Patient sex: M
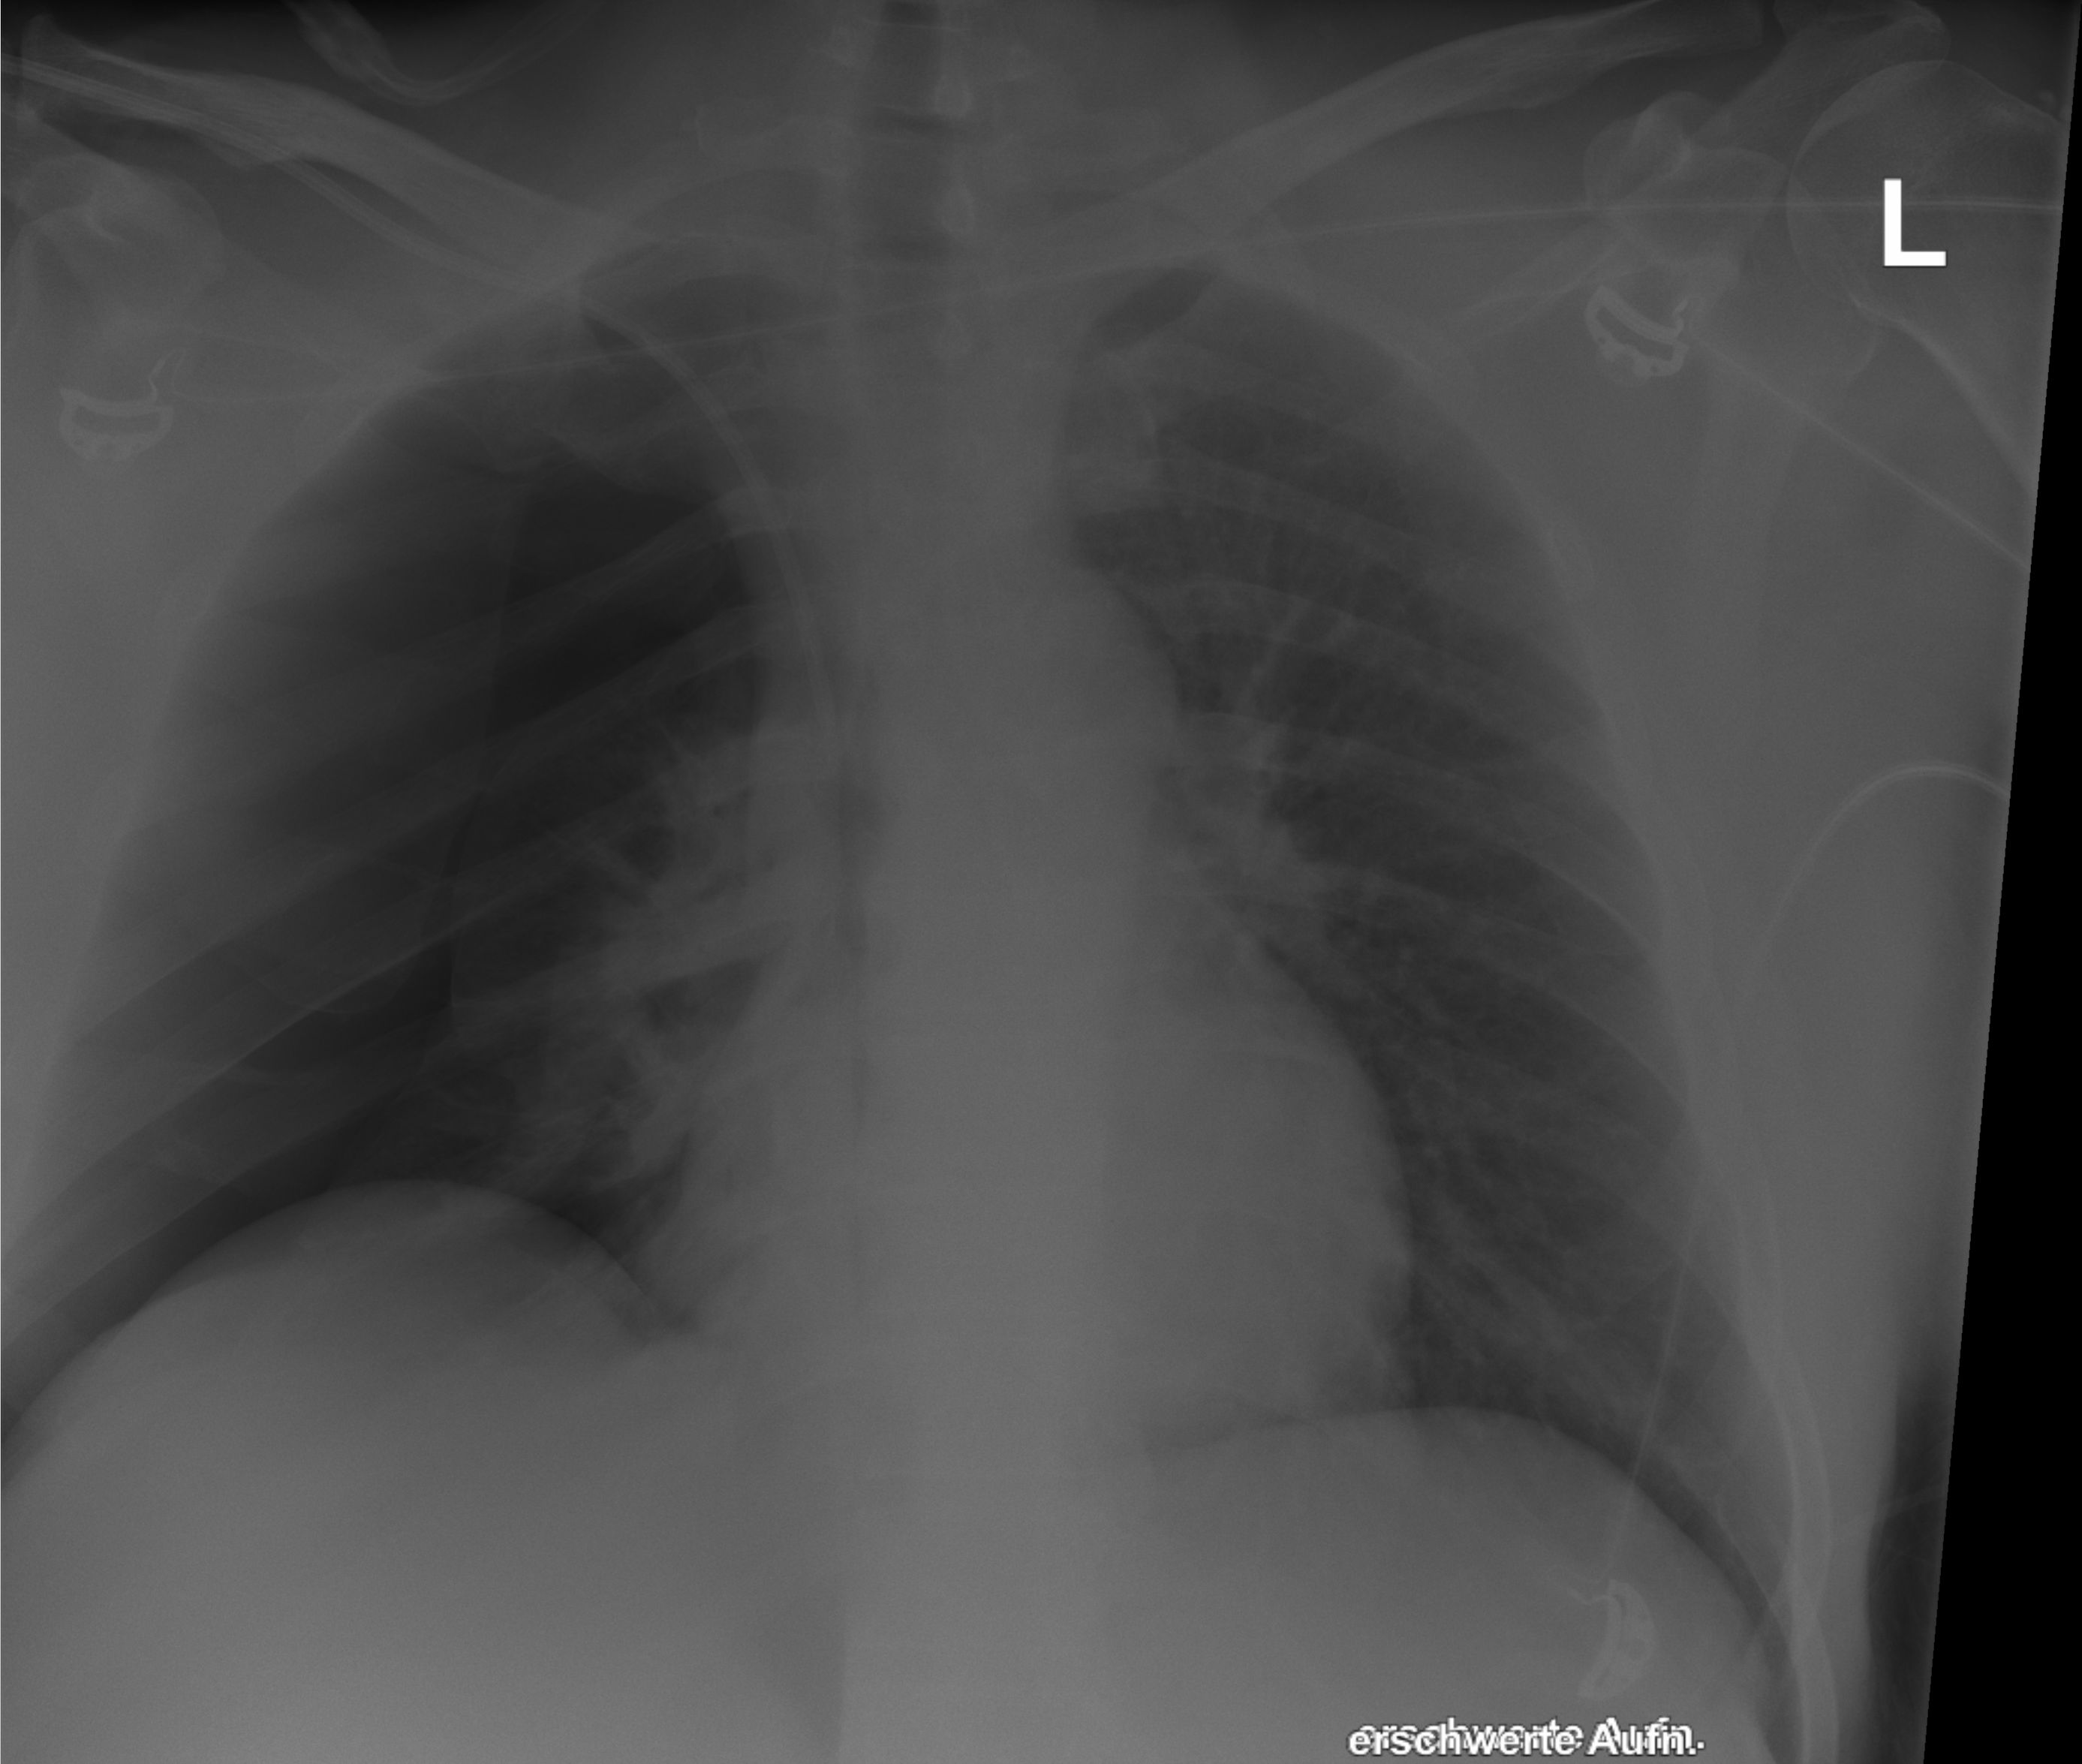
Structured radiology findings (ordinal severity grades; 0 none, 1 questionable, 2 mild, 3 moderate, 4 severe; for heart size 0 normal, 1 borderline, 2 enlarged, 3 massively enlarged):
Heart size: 0
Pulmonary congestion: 0
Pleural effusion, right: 0
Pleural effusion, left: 0
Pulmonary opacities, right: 0
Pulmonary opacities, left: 0
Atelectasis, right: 2
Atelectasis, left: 2